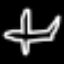
Label: airplane